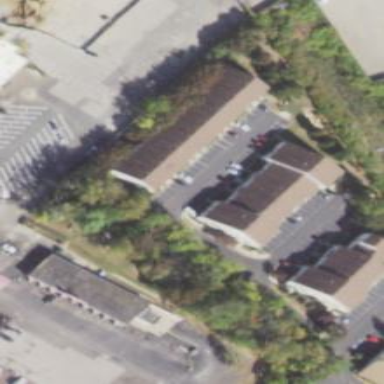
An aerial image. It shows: Building.